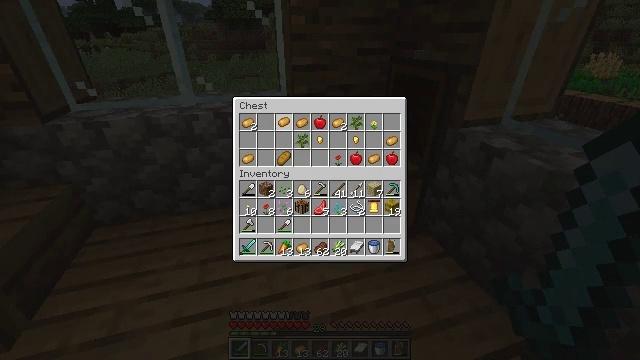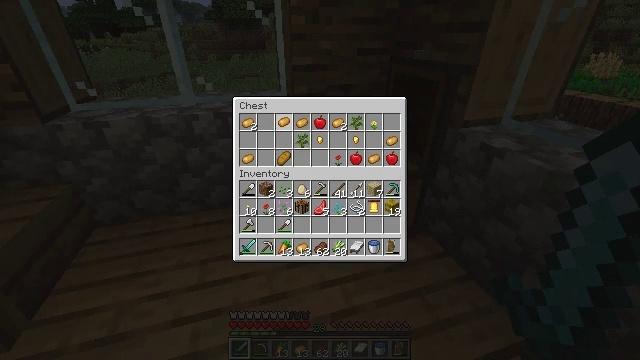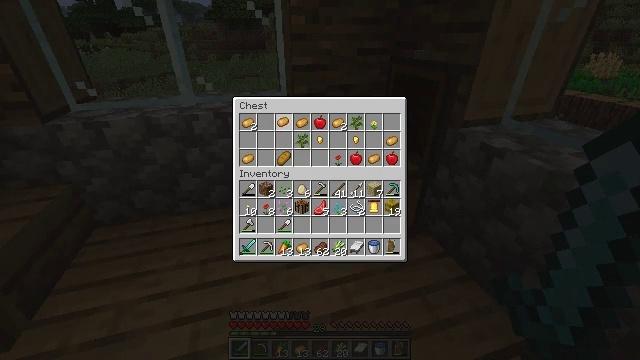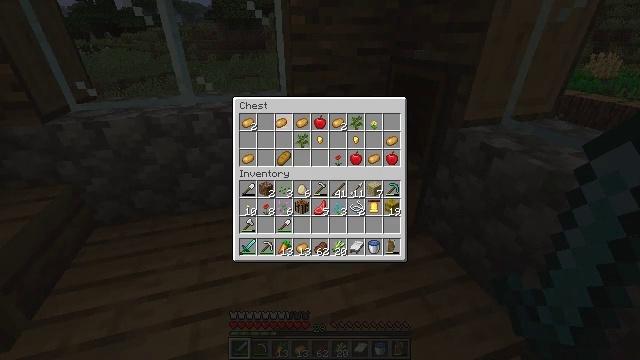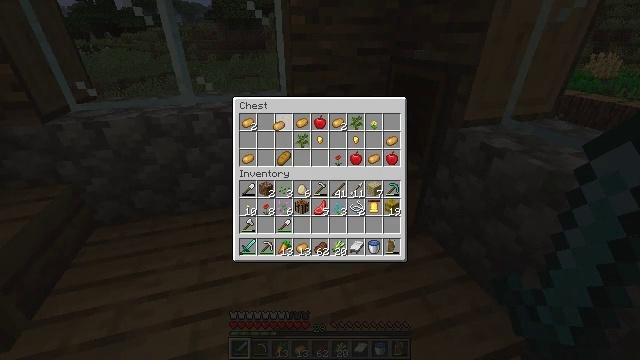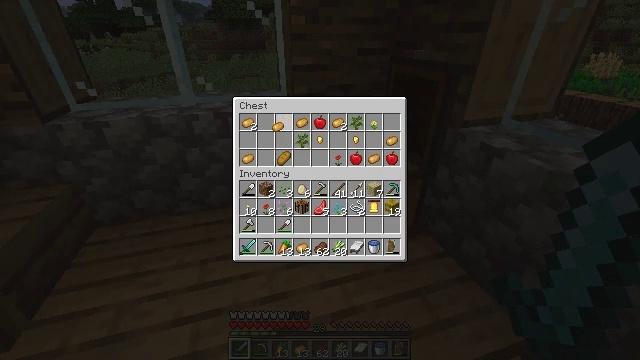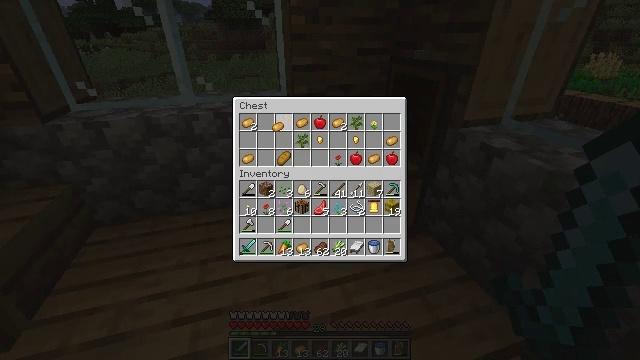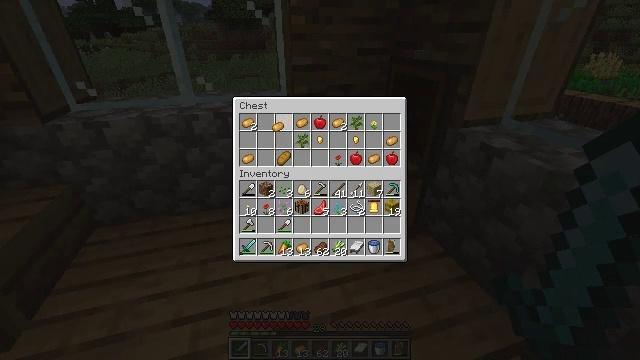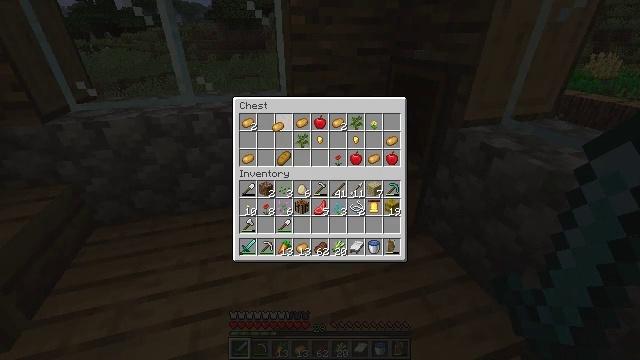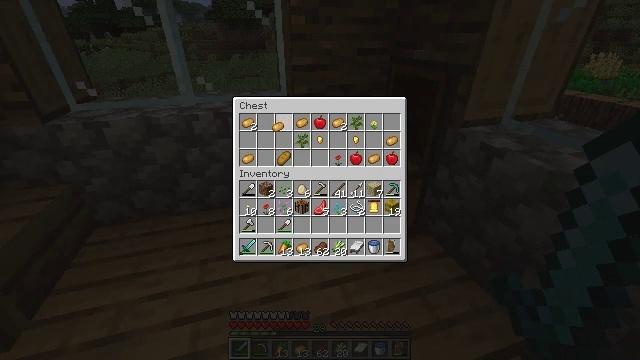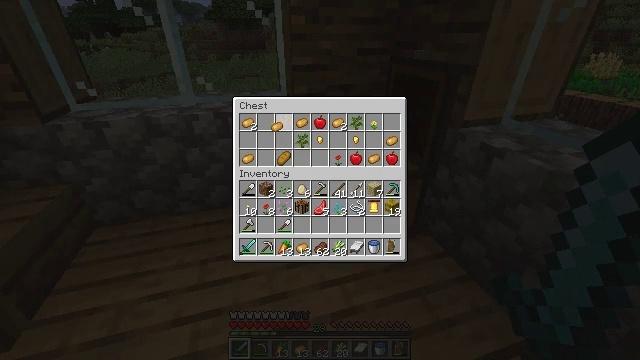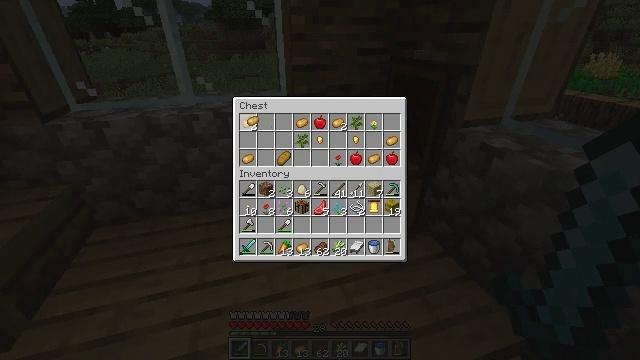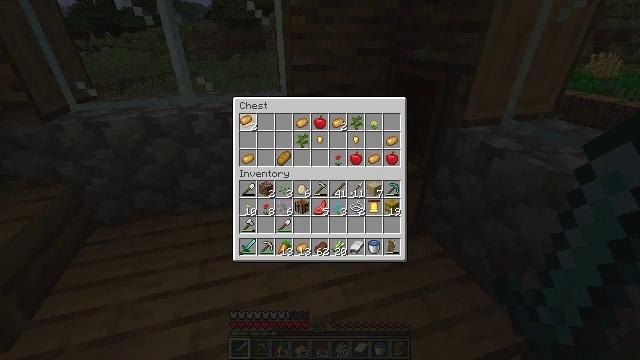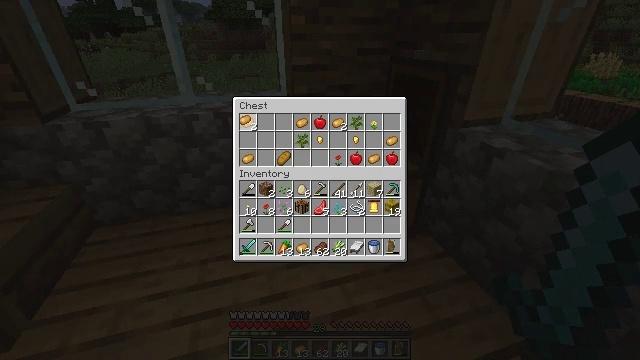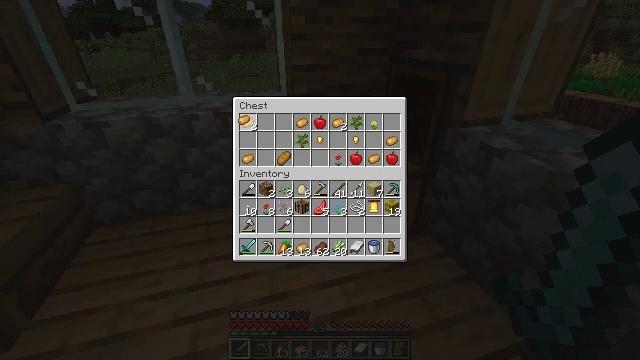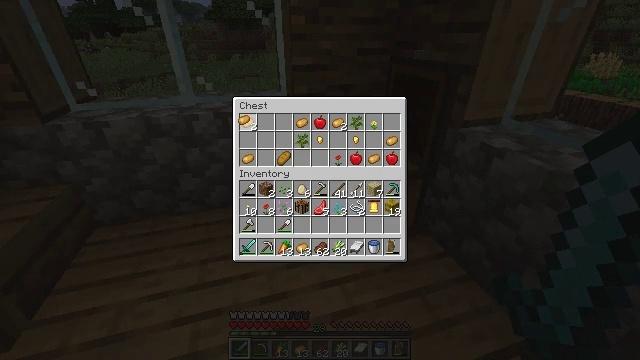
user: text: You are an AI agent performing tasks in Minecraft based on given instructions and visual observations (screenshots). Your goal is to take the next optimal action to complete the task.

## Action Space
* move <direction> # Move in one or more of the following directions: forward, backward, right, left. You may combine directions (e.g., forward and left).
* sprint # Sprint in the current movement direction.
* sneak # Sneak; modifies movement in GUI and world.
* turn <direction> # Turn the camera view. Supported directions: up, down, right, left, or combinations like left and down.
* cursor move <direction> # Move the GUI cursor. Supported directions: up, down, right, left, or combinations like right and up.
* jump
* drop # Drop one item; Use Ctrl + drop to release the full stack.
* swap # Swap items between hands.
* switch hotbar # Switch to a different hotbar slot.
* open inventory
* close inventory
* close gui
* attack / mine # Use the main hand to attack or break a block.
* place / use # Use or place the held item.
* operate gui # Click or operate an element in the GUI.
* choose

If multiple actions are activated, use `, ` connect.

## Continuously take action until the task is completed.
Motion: motion action
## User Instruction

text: Collect the poppy by clicking on it.
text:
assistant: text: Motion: sneak
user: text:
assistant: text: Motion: sneak
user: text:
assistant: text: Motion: sneak
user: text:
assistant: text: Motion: no_op
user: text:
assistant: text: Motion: no_op
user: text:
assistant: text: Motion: no_op
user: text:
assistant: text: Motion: no_op
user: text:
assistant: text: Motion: no_op
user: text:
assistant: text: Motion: sneak
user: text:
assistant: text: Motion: sneak
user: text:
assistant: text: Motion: sneak, turn left
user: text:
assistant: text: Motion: sneak
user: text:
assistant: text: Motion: sneak
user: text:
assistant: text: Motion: sneak
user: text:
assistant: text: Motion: sneak
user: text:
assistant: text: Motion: sneak, attack / mine
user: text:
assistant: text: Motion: sneak, attack / mine
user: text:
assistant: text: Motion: sneak, attack / mine
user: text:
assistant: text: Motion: sneak
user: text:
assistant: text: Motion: sneak, attack / mine
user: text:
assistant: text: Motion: sneak, attack / mine
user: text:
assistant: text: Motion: sneak
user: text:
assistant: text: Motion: sneak
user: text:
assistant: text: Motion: sneak
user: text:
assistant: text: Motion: sneak
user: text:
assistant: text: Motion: sneak
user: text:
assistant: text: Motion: sneak
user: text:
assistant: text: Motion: sneak
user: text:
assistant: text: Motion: sneak, turn down
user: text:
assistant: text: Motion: sneak, turn down